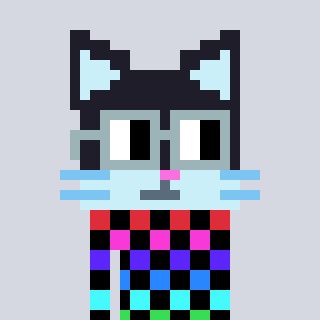
a pixel art character with square dark gray glasses, a cat-shaped head and a slimegreen-colored body on a cool background